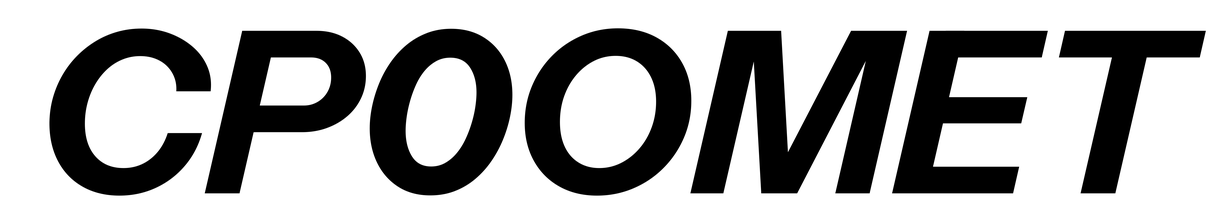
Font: InstrumentSans-Italic_Bold_Italic